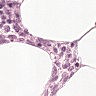
Metastatic tissue present: no